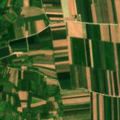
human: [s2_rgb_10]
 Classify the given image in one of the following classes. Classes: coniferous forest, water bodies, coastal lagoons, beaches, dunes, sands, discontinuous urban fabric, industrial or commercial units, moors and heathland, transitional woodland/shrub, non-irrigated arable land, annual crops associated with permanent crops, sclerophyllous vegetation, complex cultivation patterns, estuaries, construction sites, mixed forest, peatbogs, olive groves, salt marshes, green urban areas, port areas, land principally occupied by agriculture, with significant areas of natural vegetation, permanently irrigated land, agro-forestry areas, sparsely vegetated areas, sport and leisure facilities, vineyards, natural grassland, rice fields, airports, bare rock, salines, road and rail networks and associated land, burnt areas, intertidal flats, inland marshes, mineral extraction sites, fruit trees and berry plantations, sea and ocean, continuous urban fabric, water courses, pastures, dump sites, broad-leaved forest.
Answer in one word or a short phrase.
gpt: non-irrigated arable land, land principally occupied by agriculture, with significant areas of natural vegetation